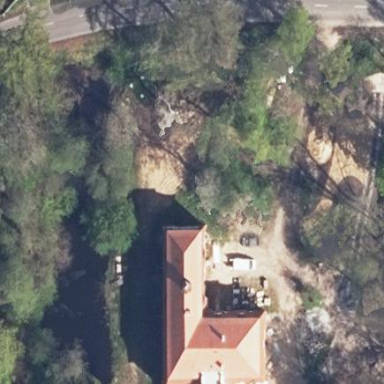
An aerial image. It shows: Historic castle building.